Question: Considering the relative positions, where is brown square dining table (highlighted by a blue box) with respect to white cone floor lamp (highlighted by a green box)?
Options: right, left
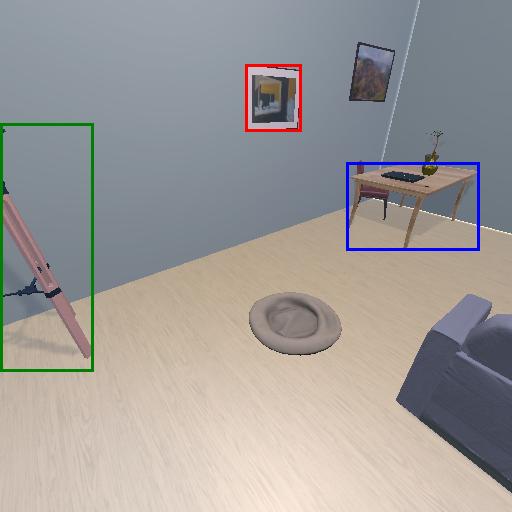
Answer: right